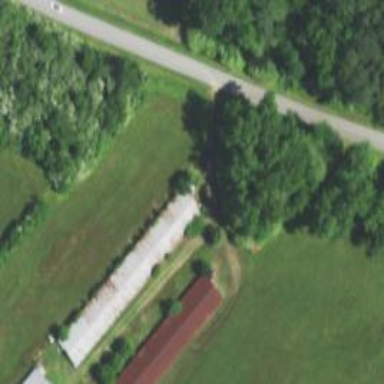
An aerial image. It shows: Farm auxiliary building.